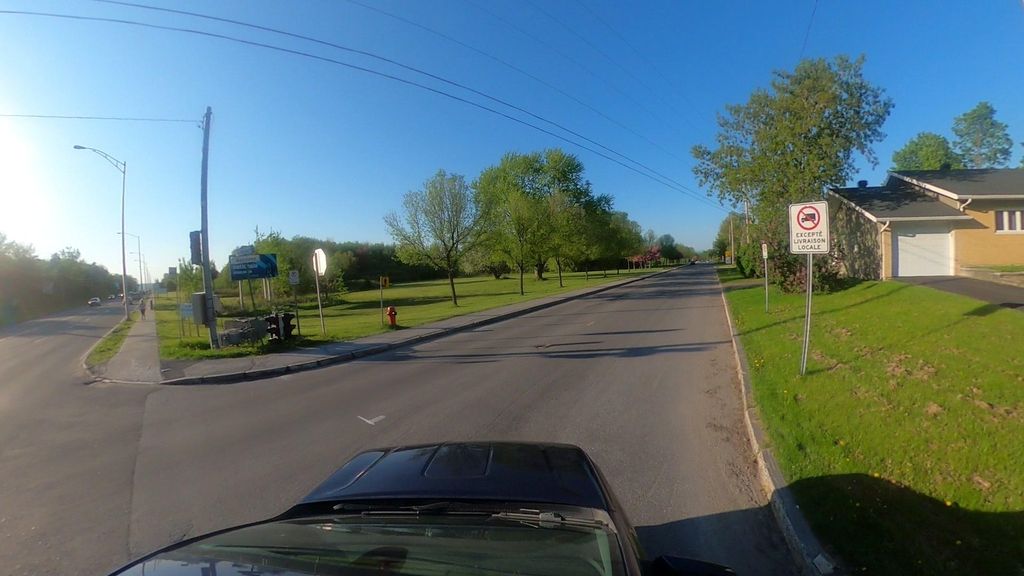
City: quebec_city